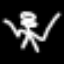
Label: angel